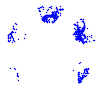
Particle: proton